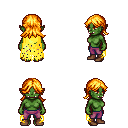
a pixel art fantasy rpg character, female body template, orc, green skin, yellow tattered cape, magenta pants, light blonde loose hair, brown shoes, four views (front, back, left, right), 2x2 character sprite sheet, small pixel art, hard edges, no anti-aliasing